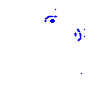
Particle: electron